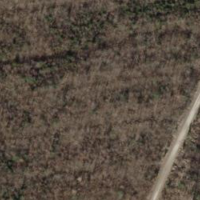
EUNIS habitat code: 43
Species observed at this site:
Cirsium palustre